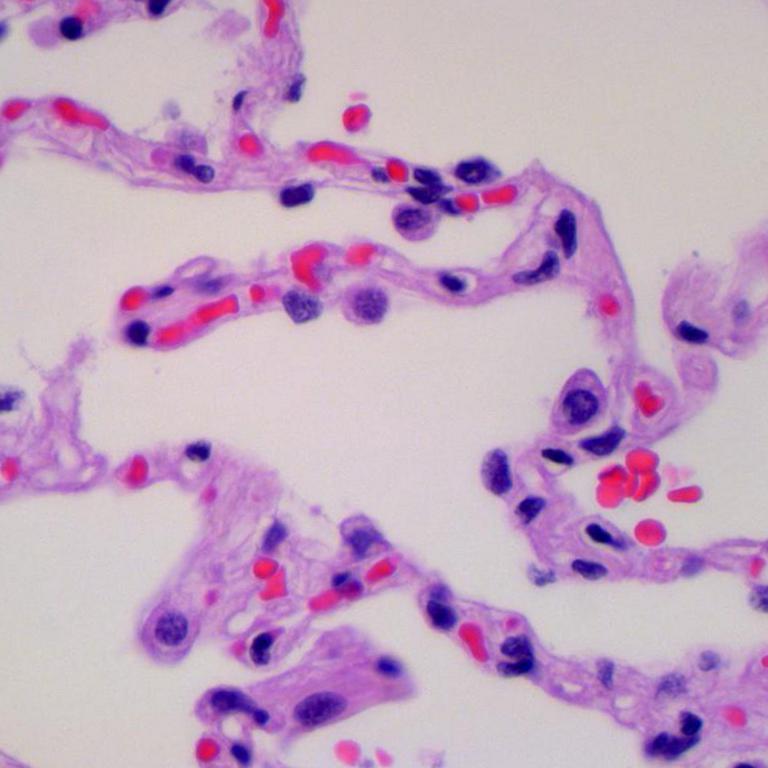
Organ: lung
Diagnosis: benign